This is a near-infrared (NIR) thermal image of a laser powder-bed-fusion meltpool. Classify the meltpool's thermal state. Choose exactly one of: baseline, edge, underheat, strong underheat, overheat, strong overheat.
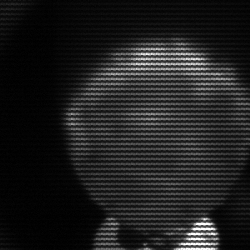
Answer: edge